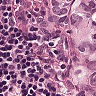
Metastatic tissue present: yes